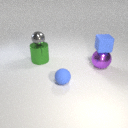
large purple metal sphere below small blue rubber cube